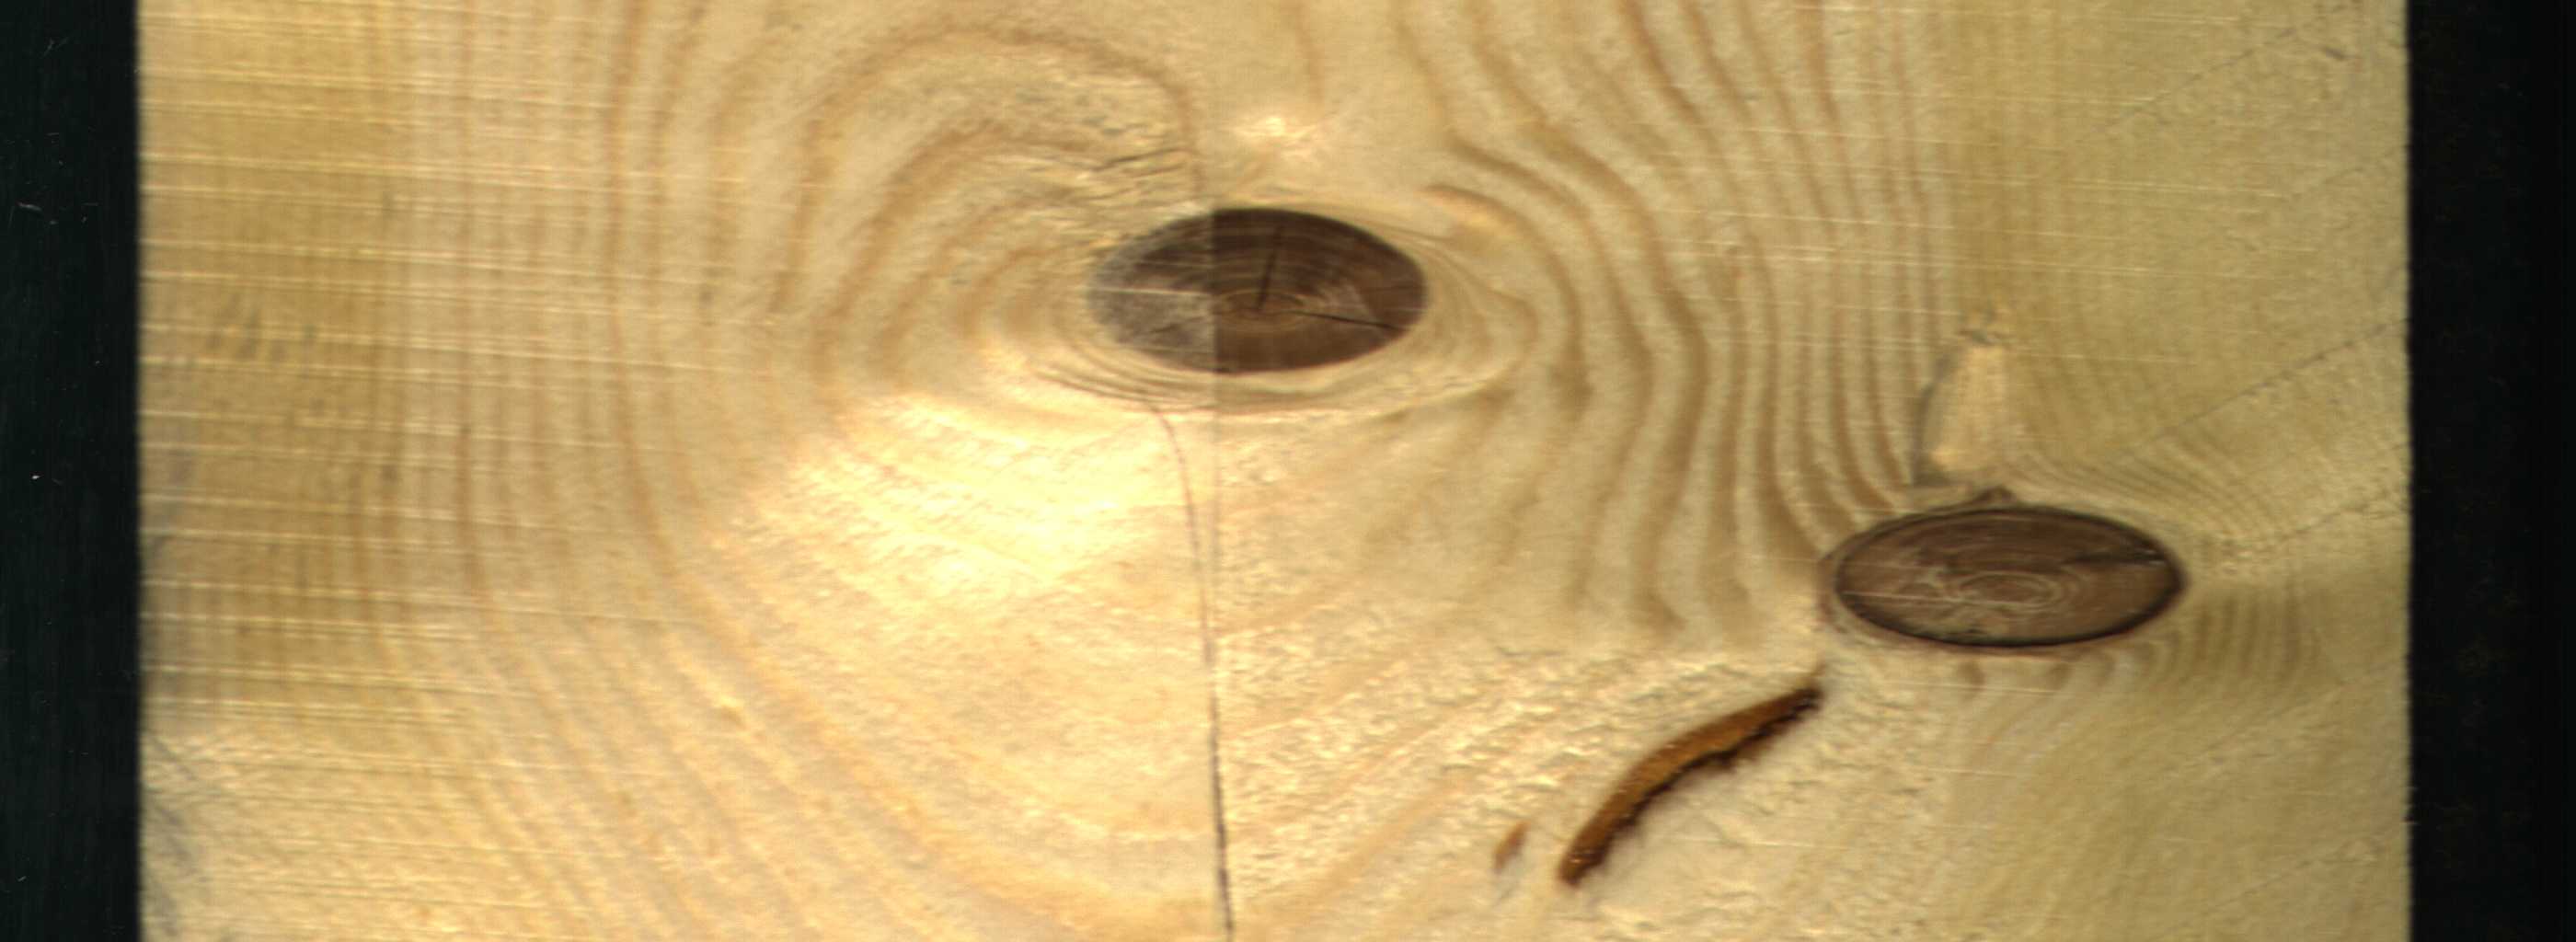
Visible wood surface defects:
resin
Crack
Crack
Dead_Knot
Dead_Knot